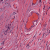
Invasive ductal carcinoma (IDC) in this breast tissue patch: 0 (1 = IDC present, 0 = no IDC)